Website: home-depot
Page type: customer-info-address
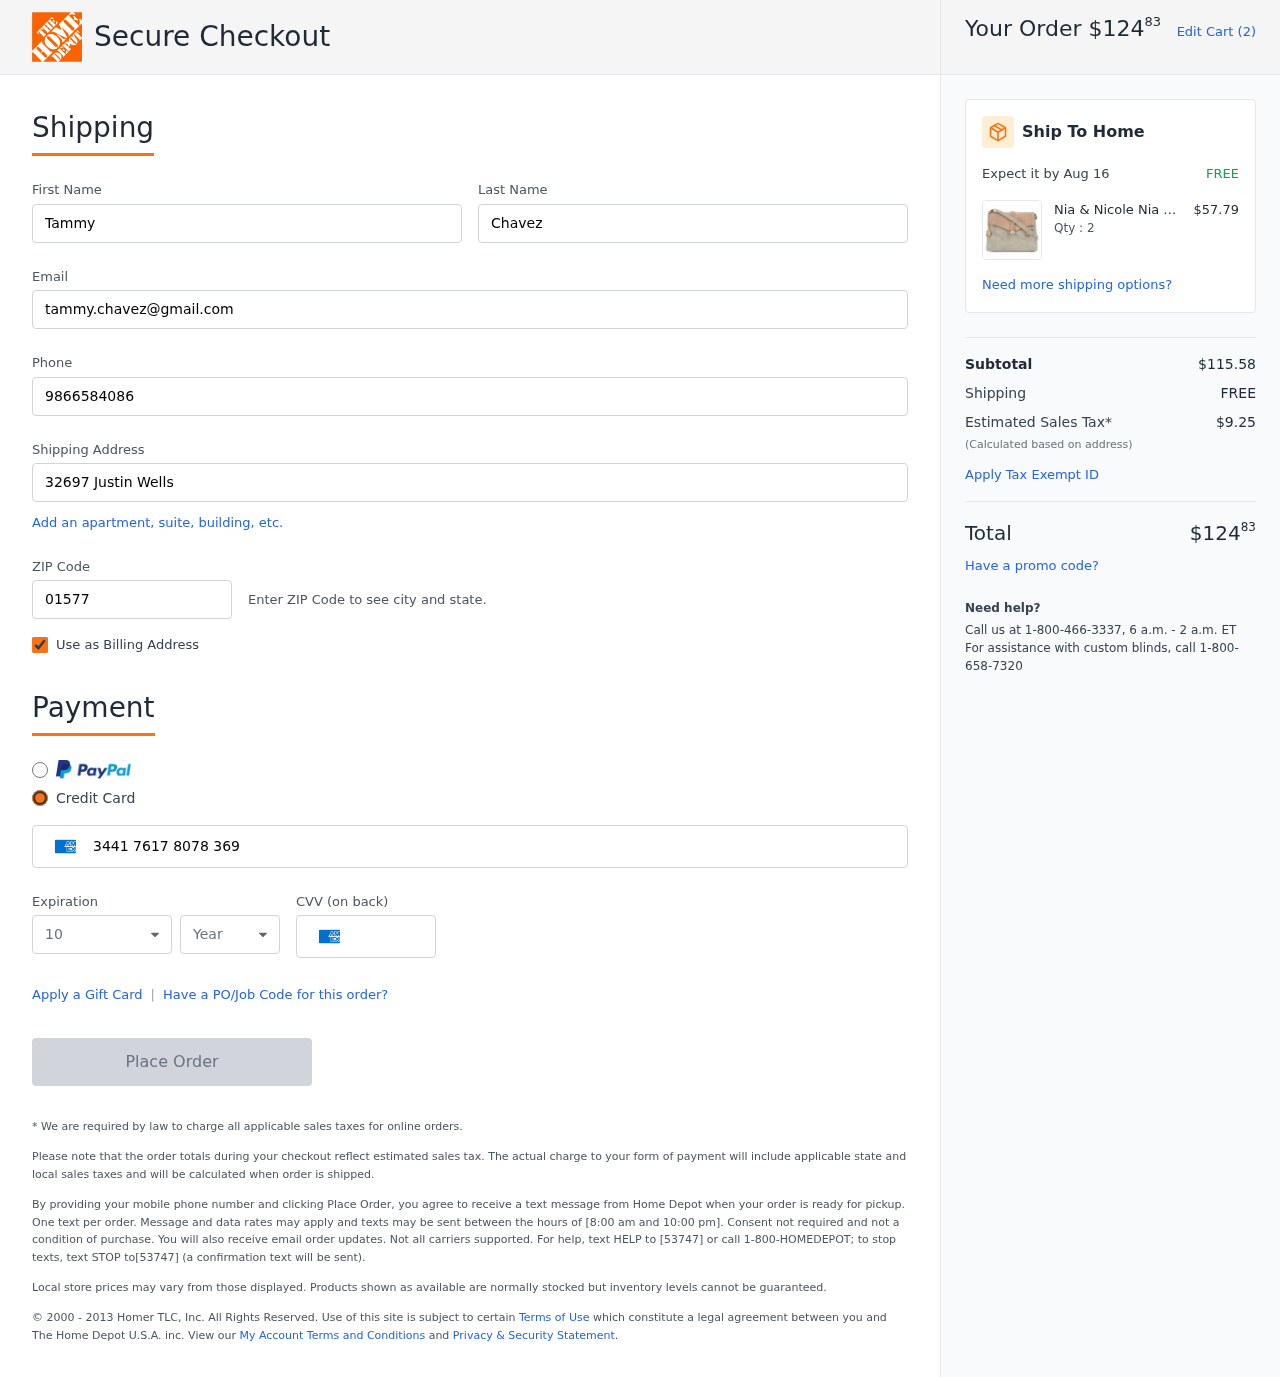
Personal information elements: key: PII_CARD_CVV
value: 6040
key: PII_CARD_EXPIRY_MONTH
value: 10
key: PII_CARD_EXPIRY_YEAR
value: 29
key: PII_CARD_NUMBER
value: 3441 7617 8078 369
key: PII_EMAIL
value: tammy.chavez@gmail.com
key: PII_FIRSTNAME
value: Tammy
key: PII_LASTNAME
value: Chavez
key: PII_PHONE
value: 9866584086
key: PII_POSTCODE
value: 01577
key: PII_STREET
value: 32697 Justin Wells
Product elements: key: PRODUCT1_BRAND
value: Nia & Nicole
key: PRODUCT1_NAME
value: Nia & Nicole Women's Sling Bag (Ivory, Peach)
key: PRODUCT1_NAME
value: Nia & Nicole Women's...
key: PRODUCT1_PRICE
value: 57.79
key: PRODUCT1_QUANTITY
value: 2
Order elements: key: ORDER_TOTAL
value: $12483
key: ORDER_NUM_ITEMS
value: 2
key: ORDER_DELIVERY_DATE
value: Aug 16
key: ORDER_SUBTOTAL
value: $115.58
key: ORDER_SHIPPING_COST
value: FREE
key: ORDER_TAX
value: $9.25